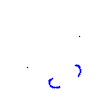
Particle: proton